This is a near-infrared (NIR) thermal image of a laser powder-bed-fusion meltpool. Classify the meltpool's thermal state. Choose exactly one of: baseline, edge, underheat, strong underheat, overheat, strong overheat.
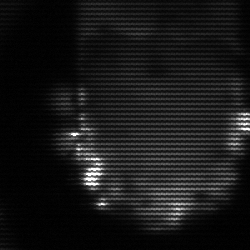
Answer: baseline